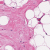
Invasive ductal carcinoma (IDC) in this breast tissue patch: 0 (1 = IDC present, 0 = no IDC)